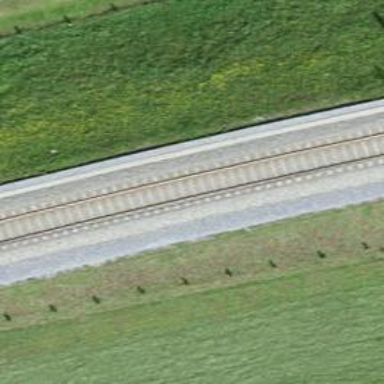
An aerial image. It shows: Single railway track with electrified contact line.